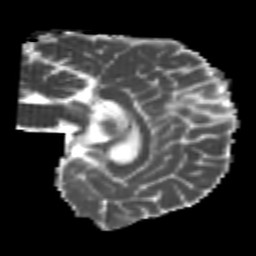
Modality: MD
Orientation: sagittal
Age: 25
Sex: male
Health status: healthy
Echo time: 0.074 s